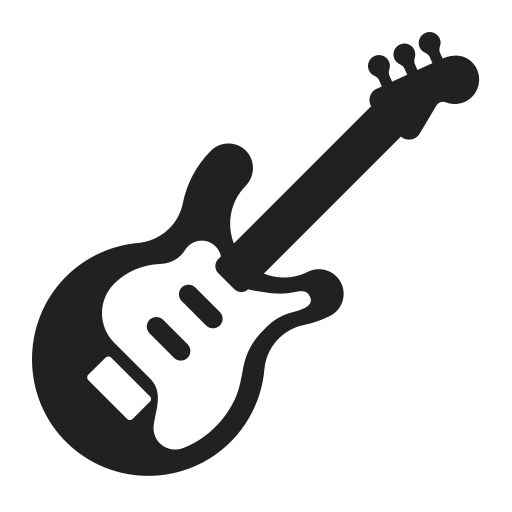
guitar high contrast